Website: home-depot
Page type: review-order
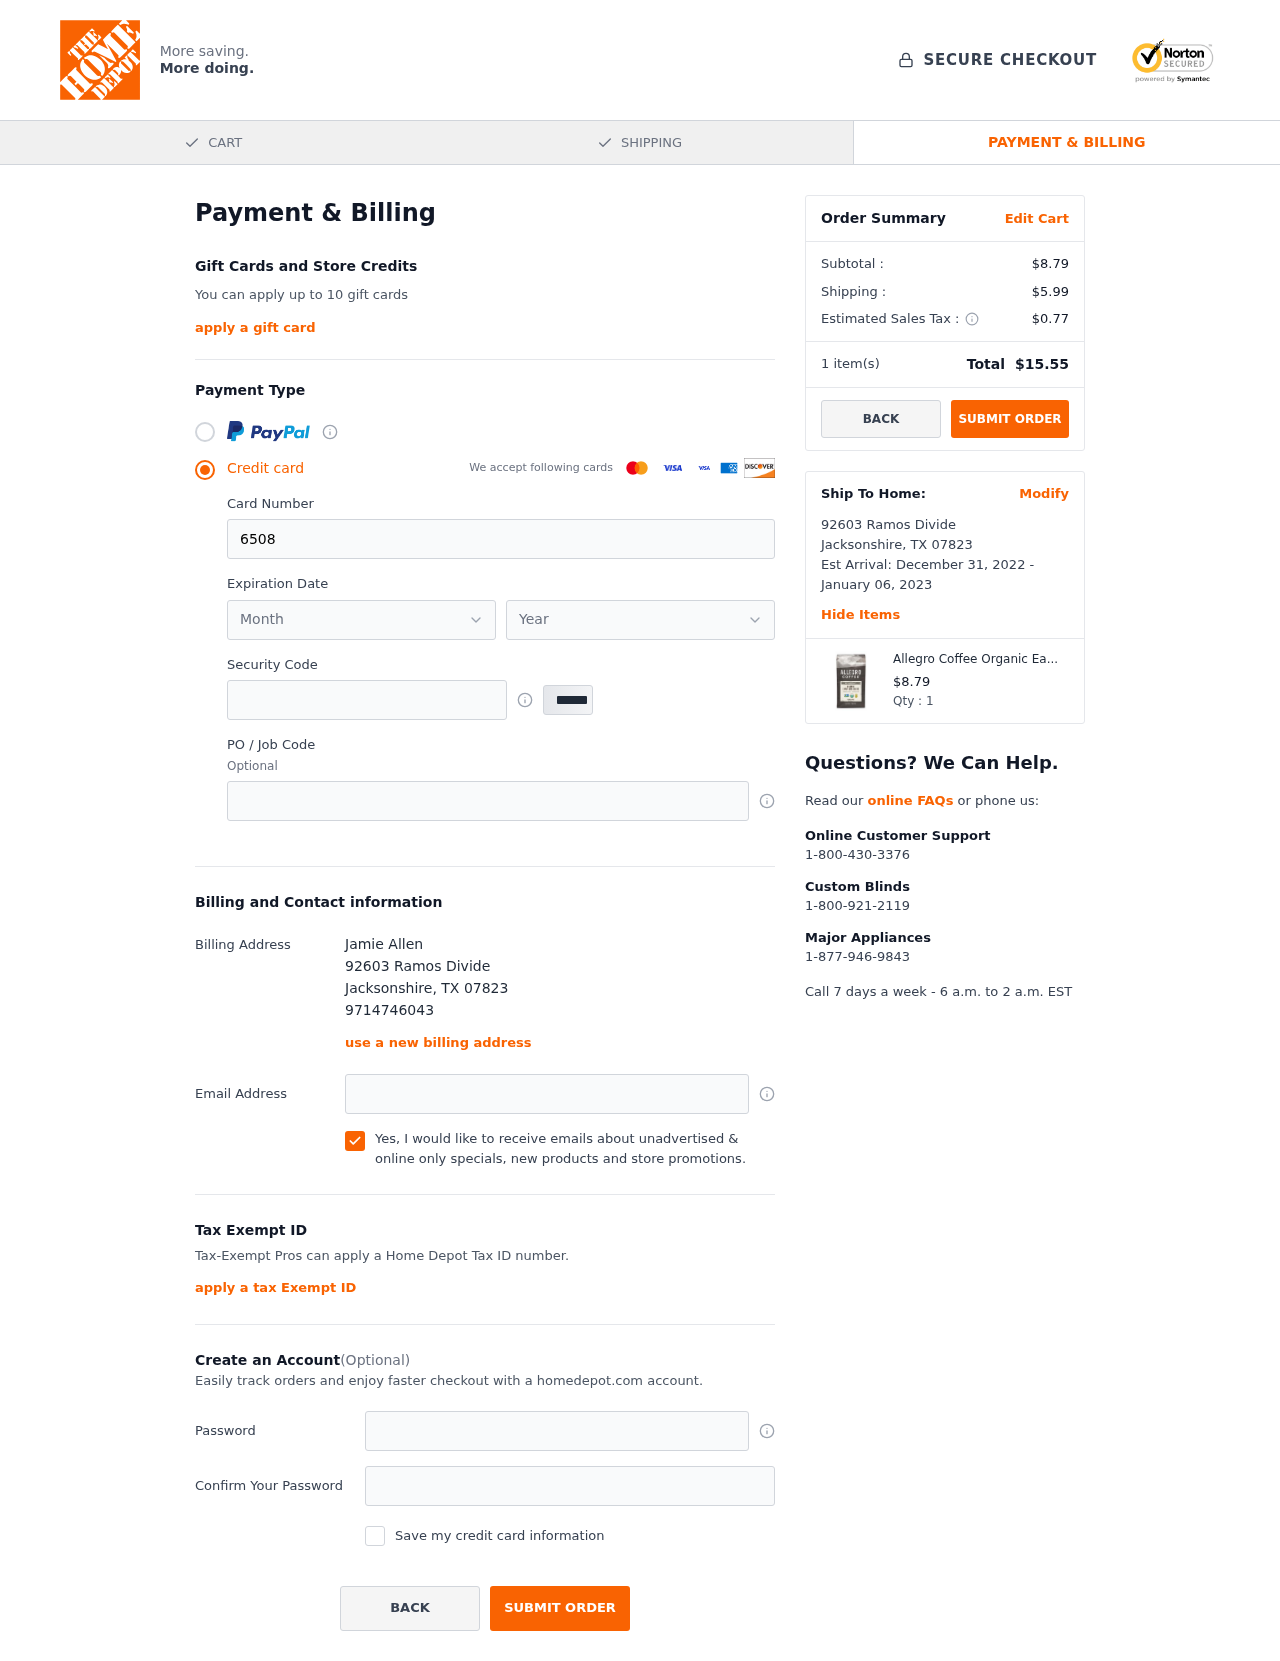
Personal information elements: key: PII_CARD_EXPIRY_MONTH
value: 02
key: PII_CARD_EXPIRY_YEAR
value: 27
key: PII_CITY
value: Jacksonshire
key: PII_FULLNAME
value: Jamie Allen
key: PII_PHONE
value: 9714746043
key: PII_POSTCODE
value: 07823
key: PII_STATE_ABBR
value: TX
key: PII_STREET
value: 92603 Ramos Divide
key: PII_CARD_NUMBER
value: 6508 1225 6473 6136
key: PII_CARD_CVV
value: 191
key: PII_EMAIL
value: jamieallen@yahoo.com
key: PII_STREET2
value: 92603 Ramos Divide
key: PII_POSTCODE2
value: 07823
Product elements: key: PRODUCT1_NAME
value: Allegro Coffee Organic Early Bird Blend Ground Coffee, 12 oz
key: PRODUCT1_PRICE
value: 8.79
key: PRODUCT1_QUANTITY
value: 1
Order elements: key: ORDER_SUBTOTAL
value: $8.79
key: ORDER_SHIPPING_COST
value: $5.99
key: ORDER_TAX
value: $0.77
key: ORDER_NUM_ITEMS
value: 1
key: ORDER_TOTAL
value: $15.55
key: ORDER_SHIPPING_DATE
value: December 31, 2022
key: ORDER_DELIVERY_DATE
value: January 06, 2023